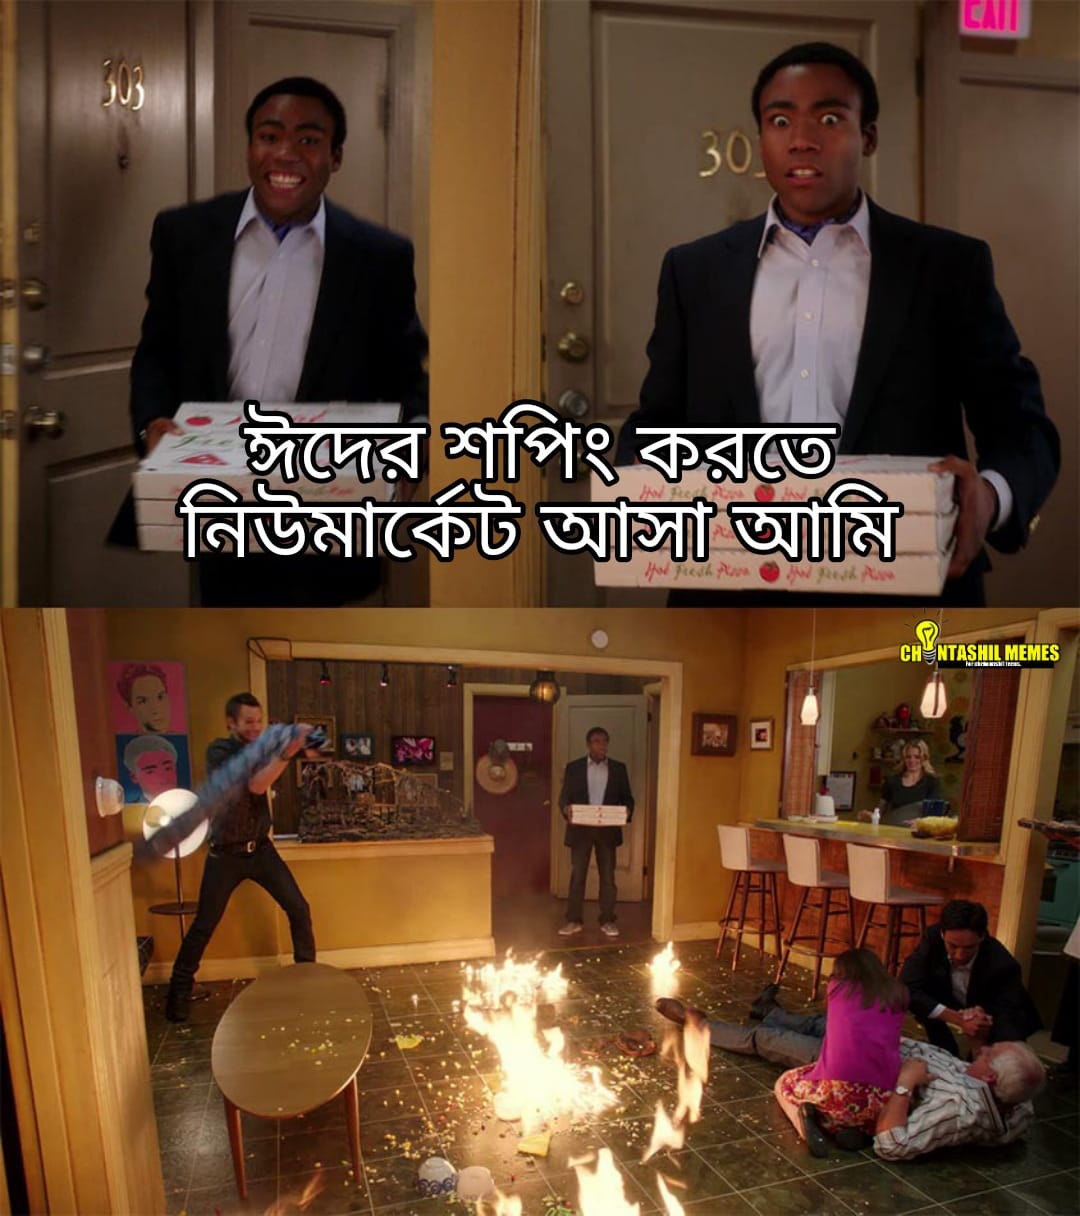
Caption: ঈদের শপিং করতে নিউমার্কেট আসা আমি
Label: non-hate